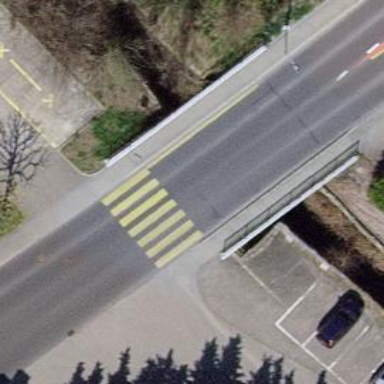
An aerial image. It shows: Zebra crossing on the road.